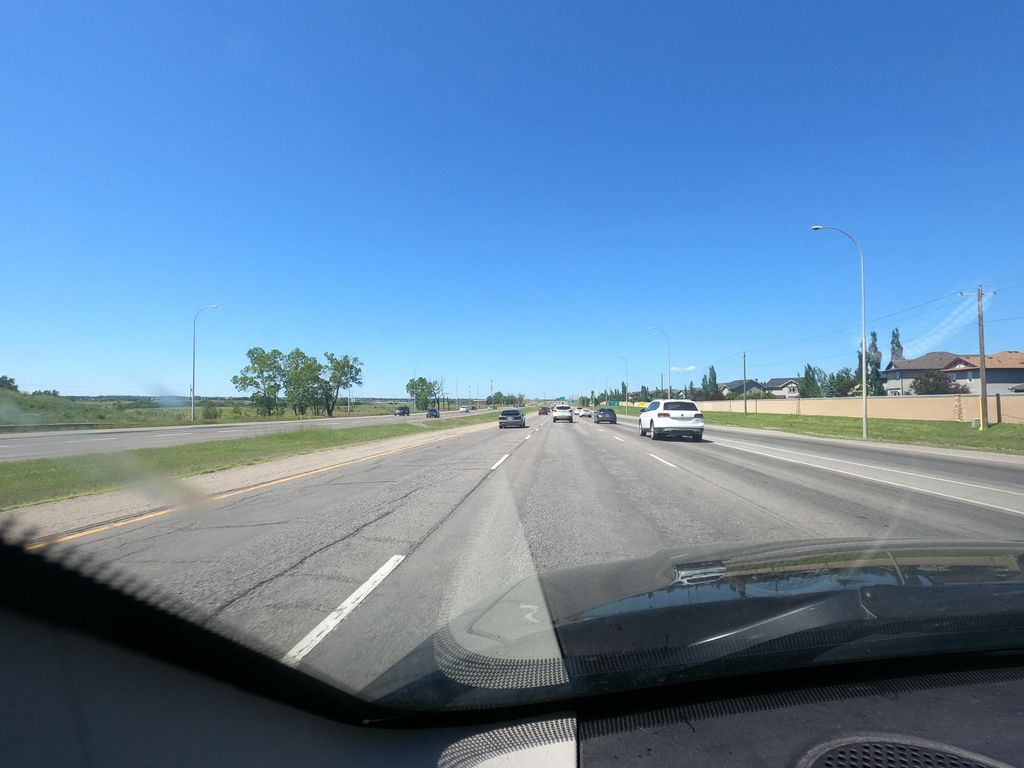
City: calgary